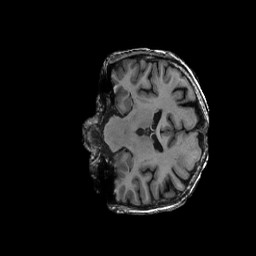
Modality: T1w
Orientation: coronal
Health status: ill
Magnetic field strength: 3 T